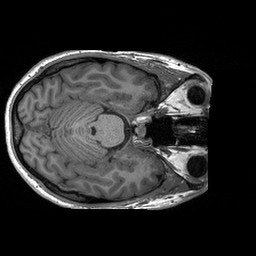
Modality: T1w
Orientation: axial
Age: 20
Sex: male
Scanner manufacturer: siemens
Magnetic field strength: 3 T
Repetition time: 2.3 s
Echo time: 0.00233 s